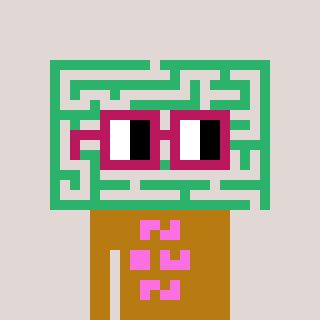
a pixel art character with square dark red glasses, a maze-shaped head and a gold-colored body on a warm background